Field crop: maize
Growth stage: 2
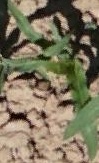
Species: maize